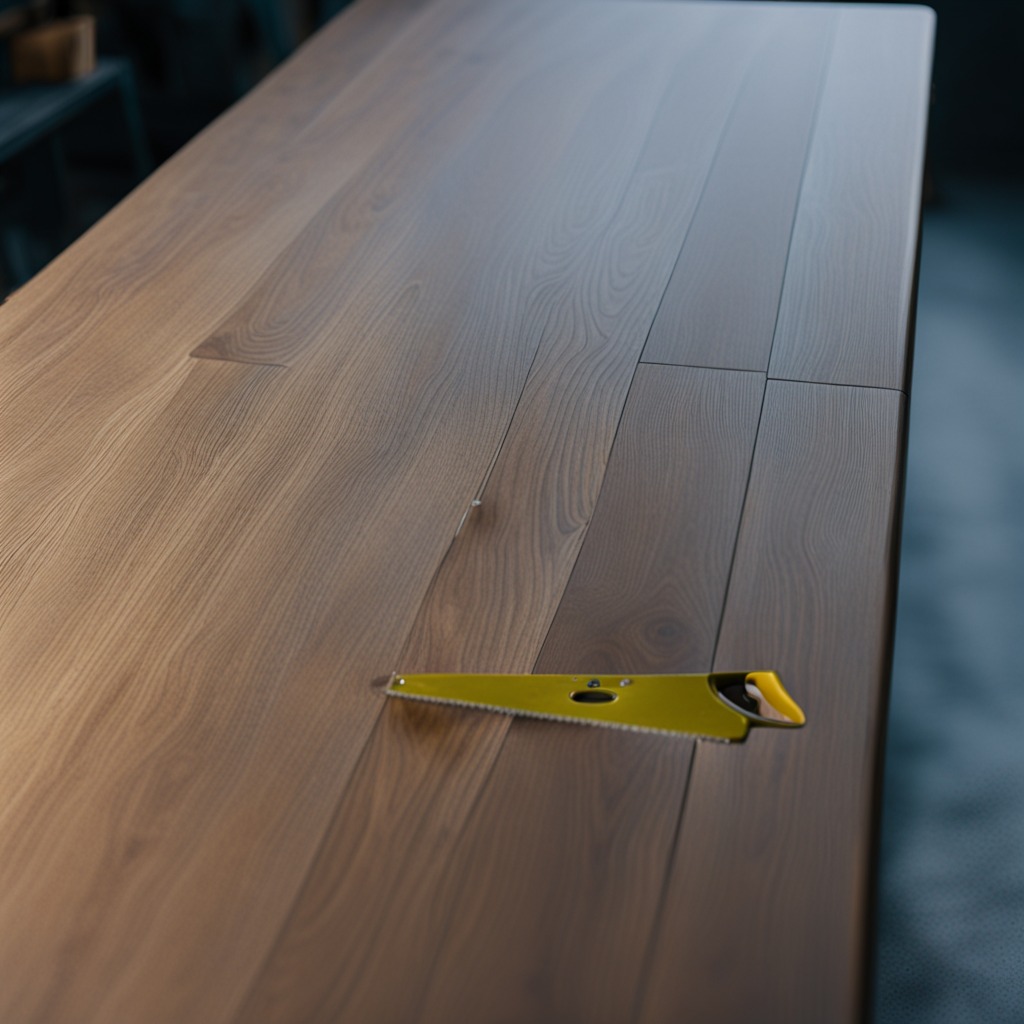
A metal saw is lying on a table with burn marks.